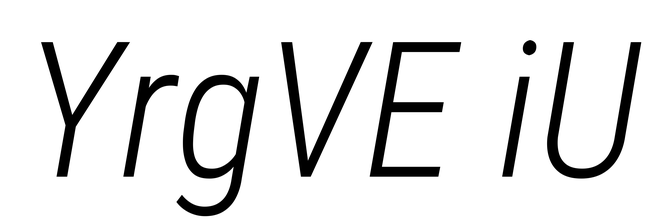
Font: Roboto-Italic_Condensed_Light_Italic